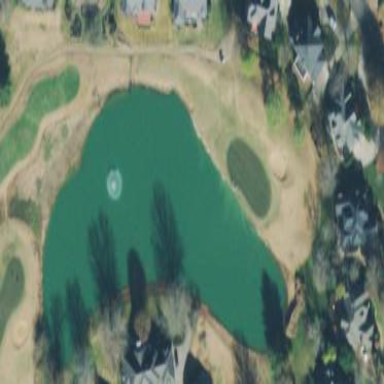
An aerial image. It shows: Water hazard on golf course. The hazard is natural water feature.